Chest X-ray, PA view. Patient: 10 years old, sex M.
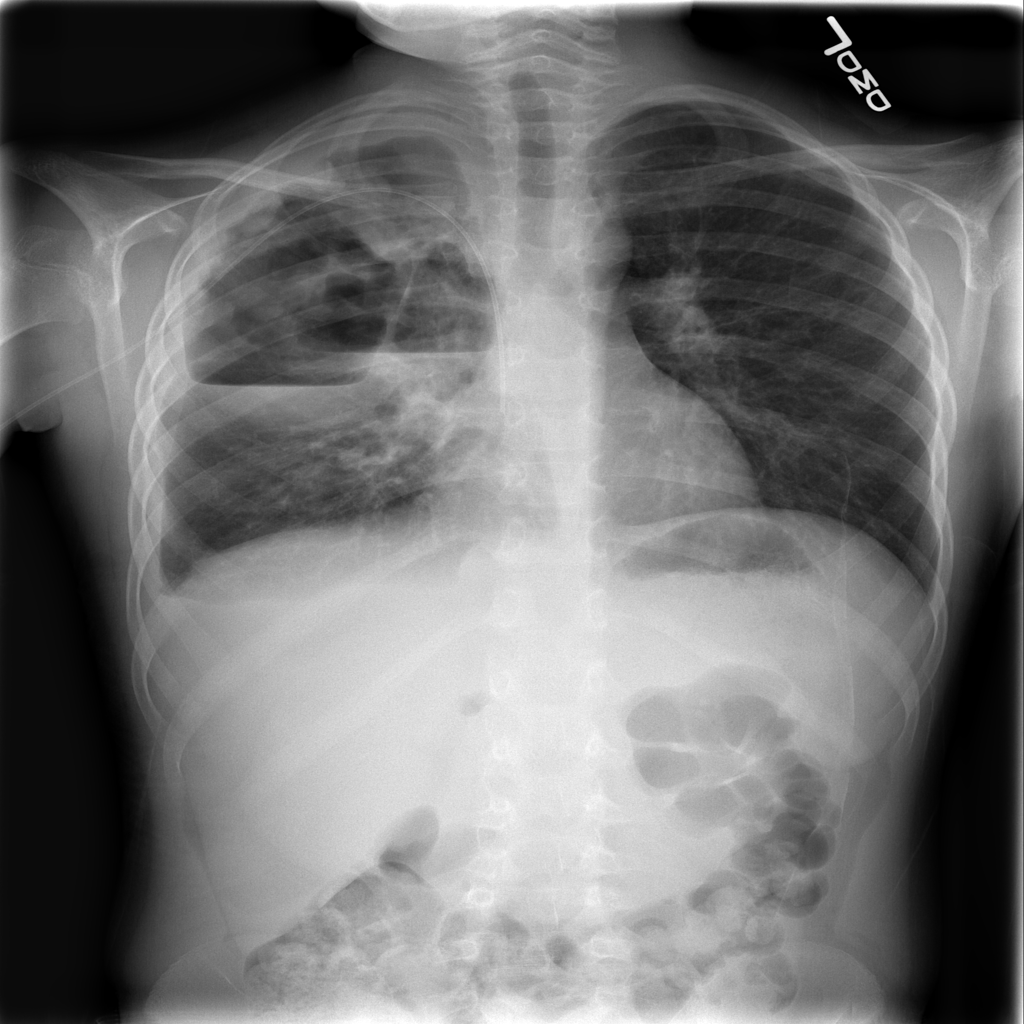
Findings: Effusion, Nodule